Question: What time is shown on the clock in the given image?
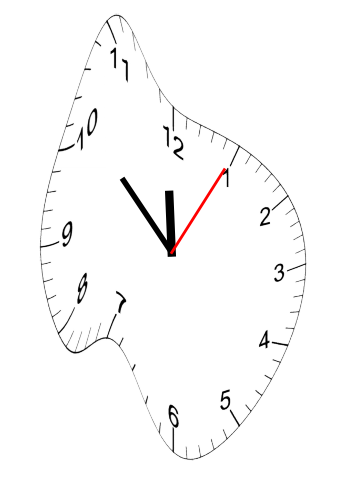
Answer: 11:52:05